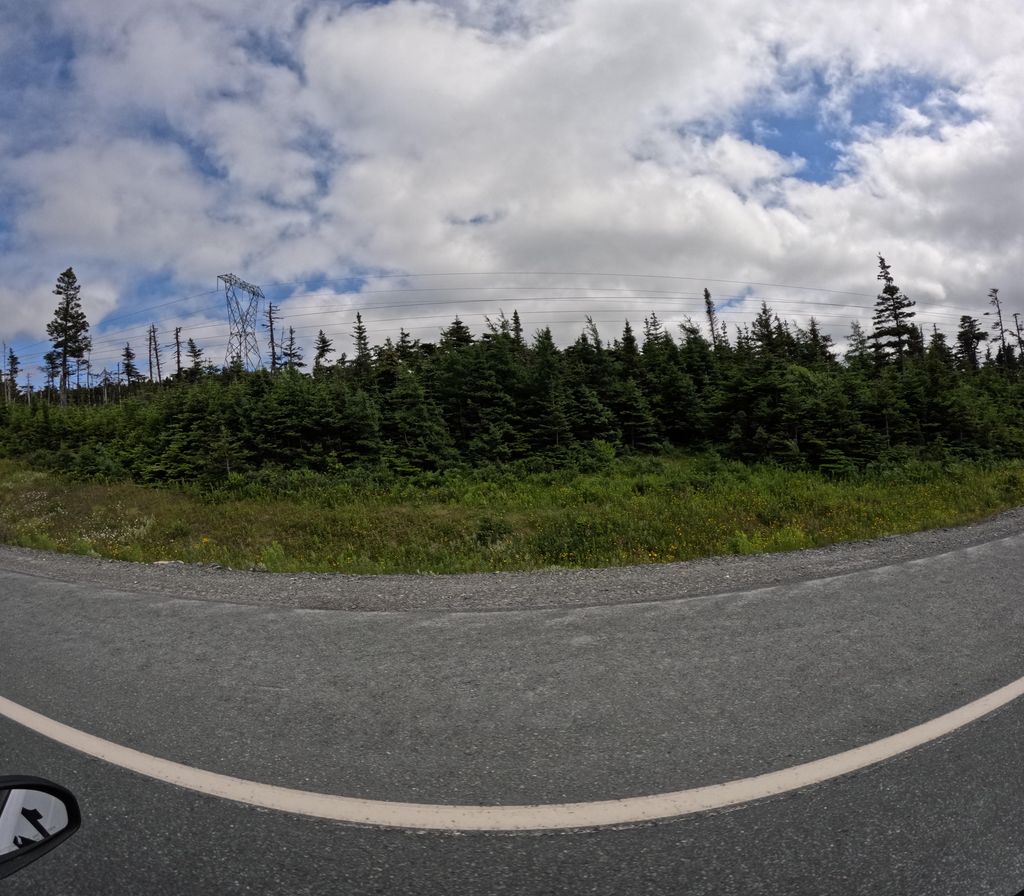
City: st_johns